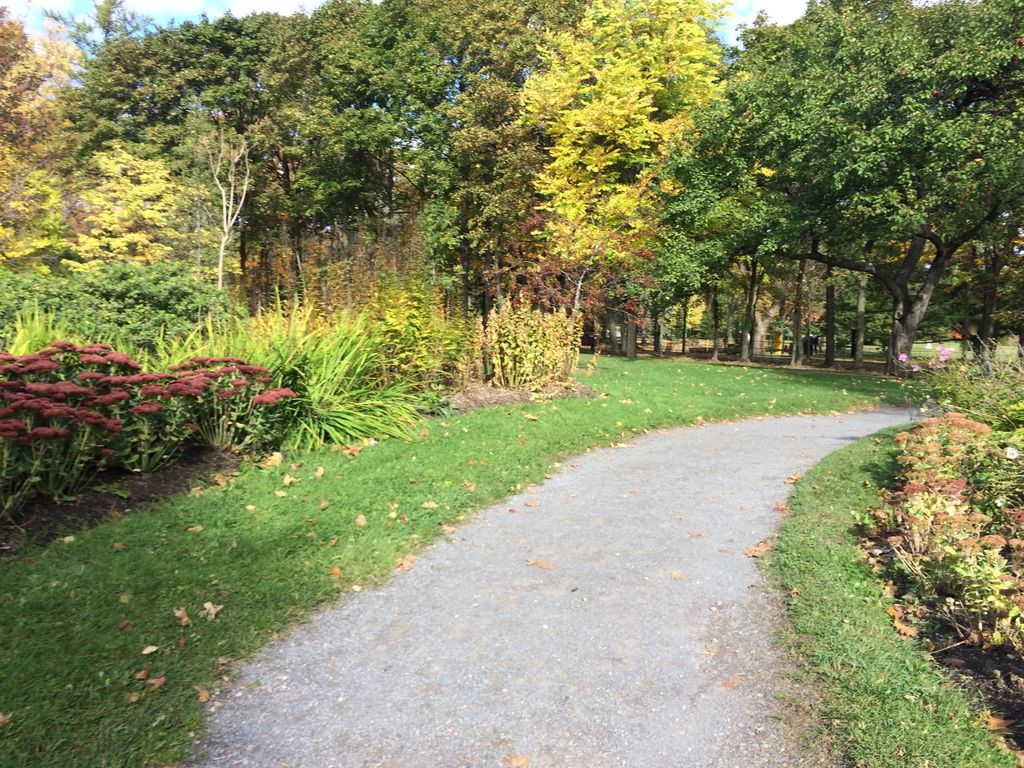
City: quebec_city